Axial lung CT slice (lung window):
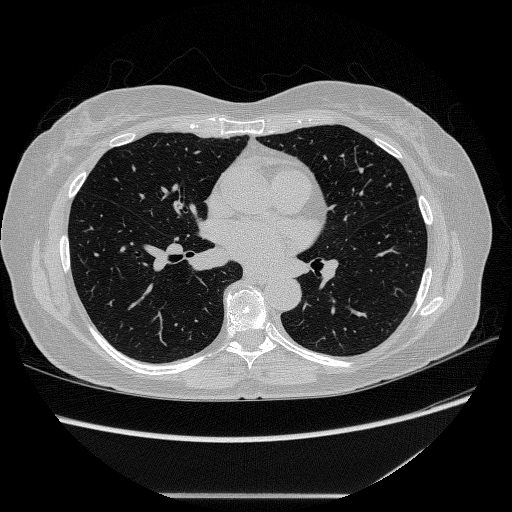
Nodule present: no